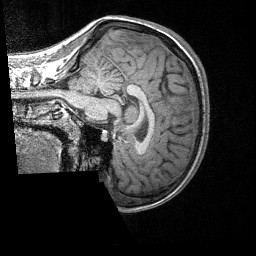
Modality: T1w
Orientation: sagittal
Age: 21
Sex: female
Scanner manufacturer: siemens
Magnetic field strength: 3 T
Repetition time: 1.64 s
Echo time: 0.00234 s